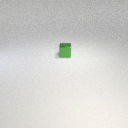
small green metal cube